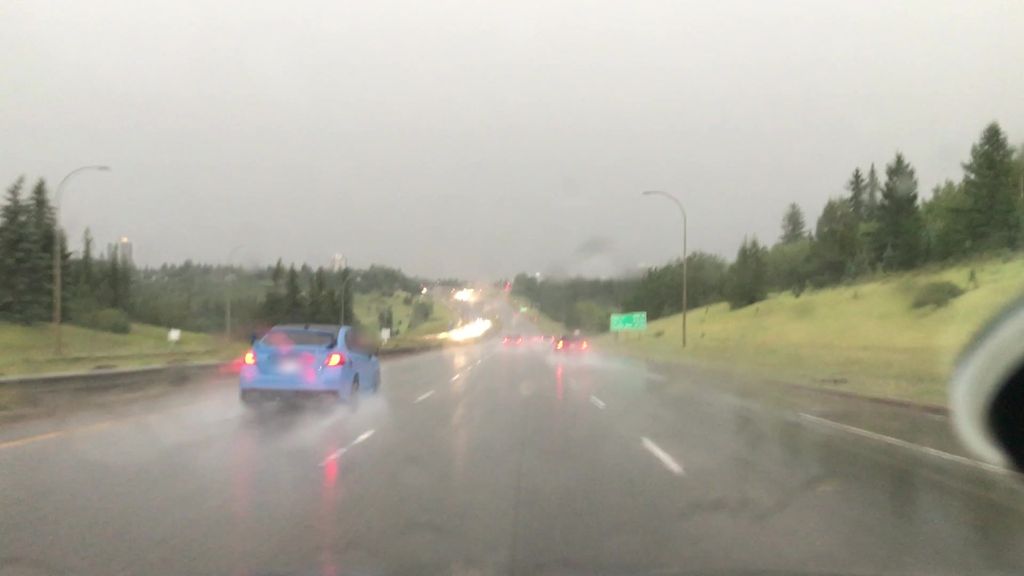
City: edmonton